Question: I am developing an application to work on Mac OSX 10.5 and later and I am using Mac running 10.6.4 with Xcode 3.2.4. The application is very simple which accepts some information from user and stores it in a file. The application working perfectly on OSX 10.6 but on OSX 10.5.8 when I double click on it to open it does not start at all. In project settings I have base SDK set to 10.5, architectures -> standard 32/64 bit Universal, GCC 4.0 and in info.plist file I have set LSMinimumSystemVersion key to '10.5.0' but still application is not running on OSX 10.5.8. What am I doing wrong? Any help would be appreciated. Thank you.
Console Log:
Is this of any help?
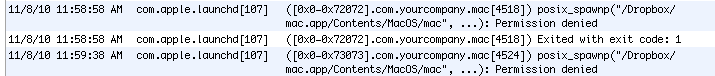
Answer: Looks like you're sharing the app bundle via DropBox.
<URL>, DropBox does not properly support permissions. This screws up the permissions on app bundles. Zip the app before sharing on DropBox.